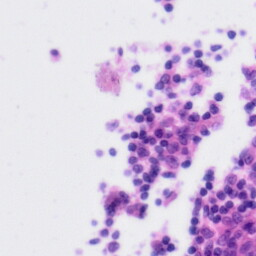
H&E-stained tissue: Tonsil